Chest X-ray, PA view. Patient: 56 years old, sex F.
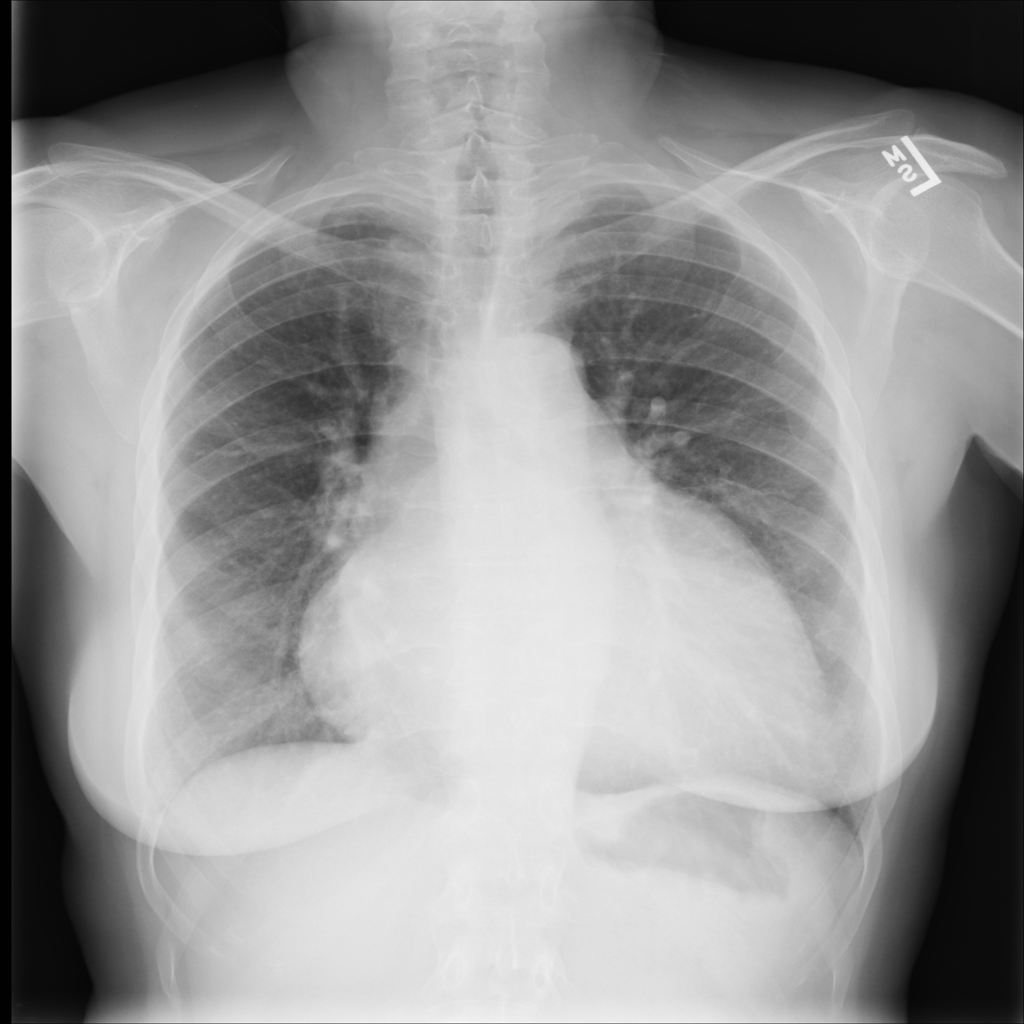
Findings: No Finding